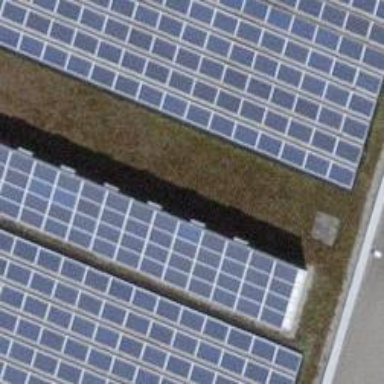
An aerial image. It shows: Solar power generator.